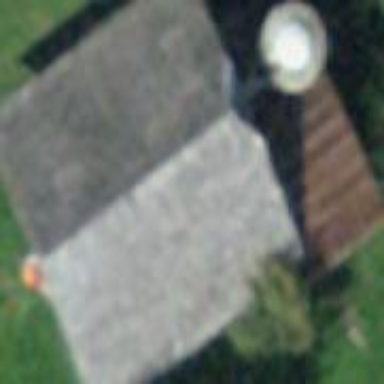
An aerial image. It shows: Rural barn.